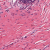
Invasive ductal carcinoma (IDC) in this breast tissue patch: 0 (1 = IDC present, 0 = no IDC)